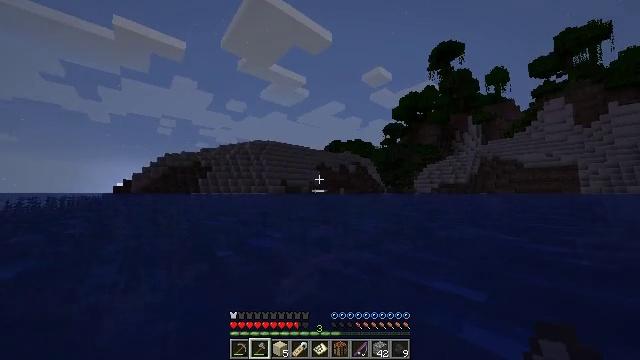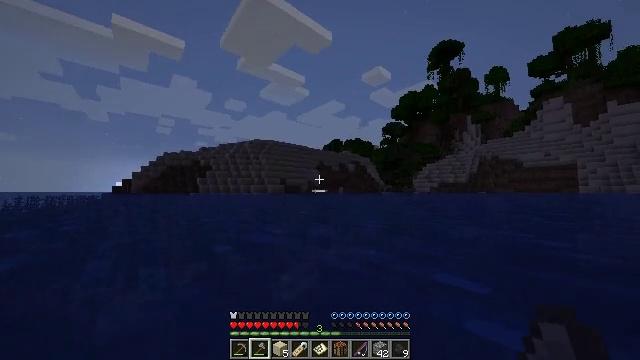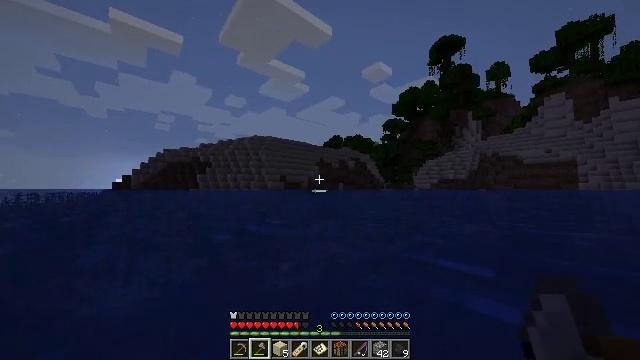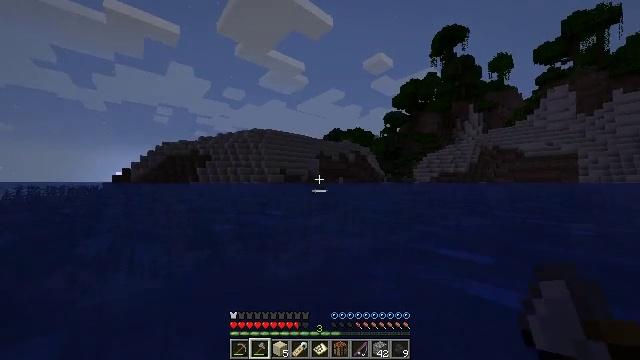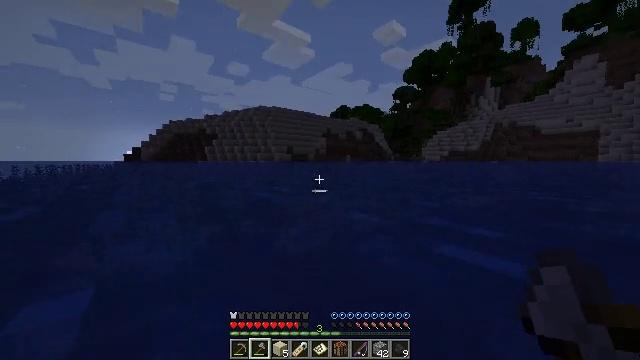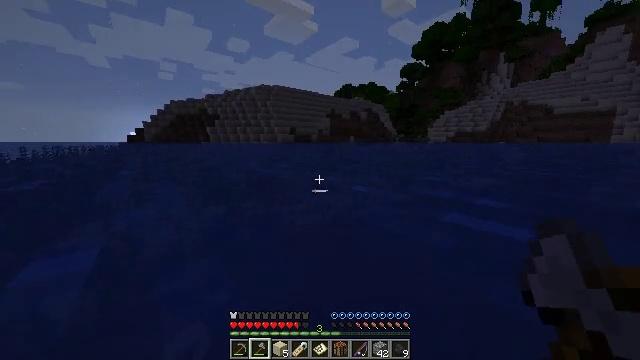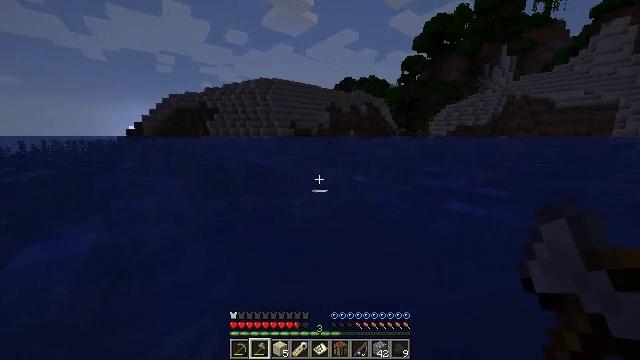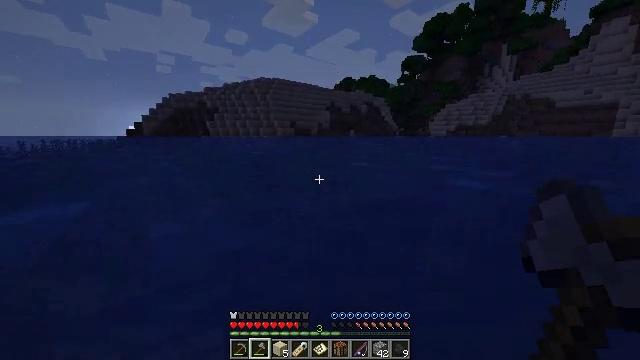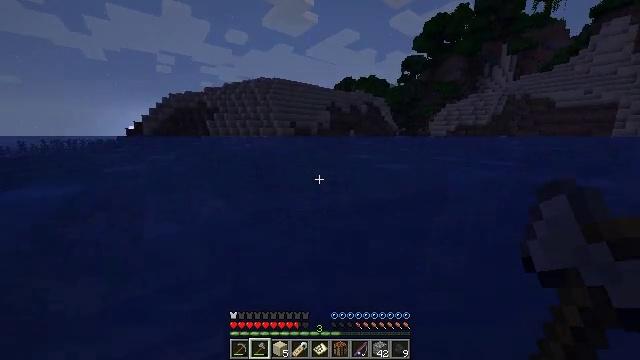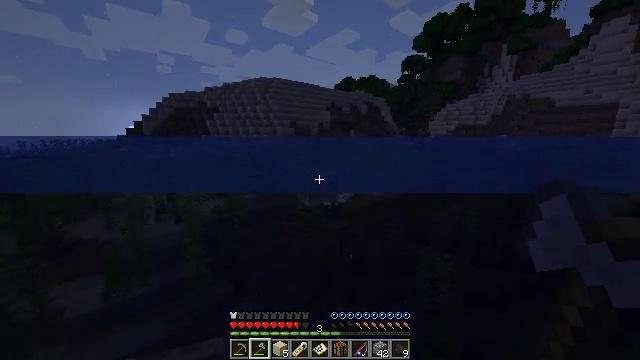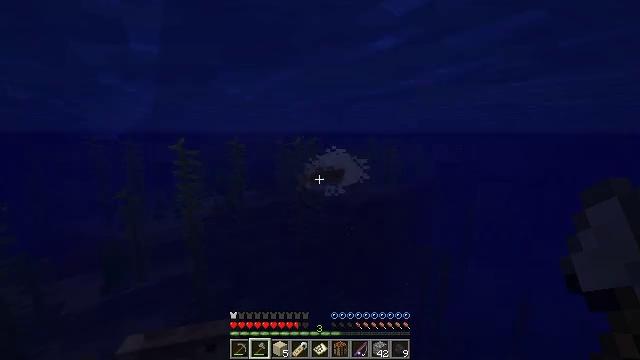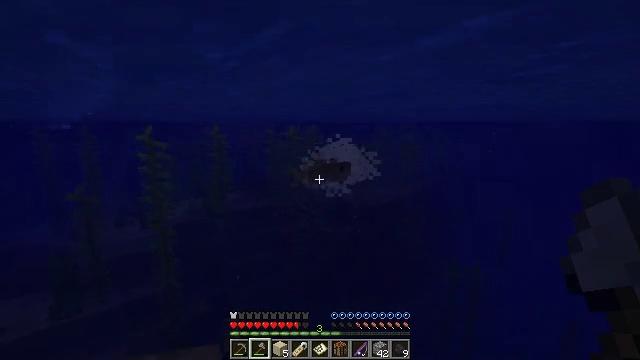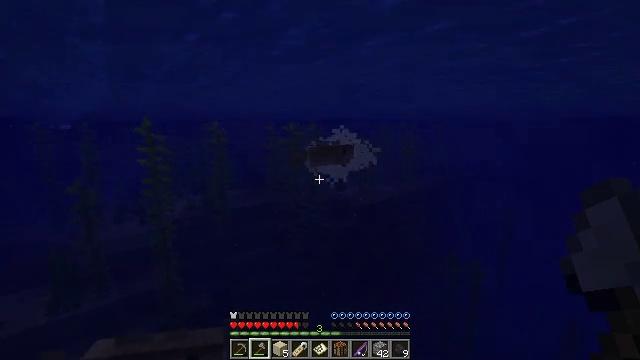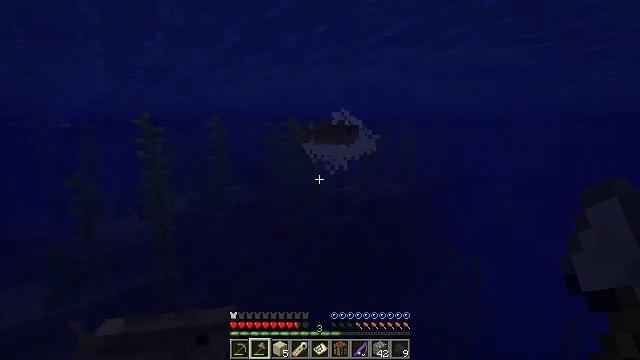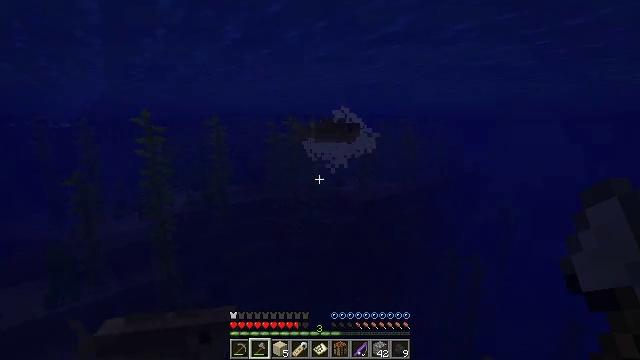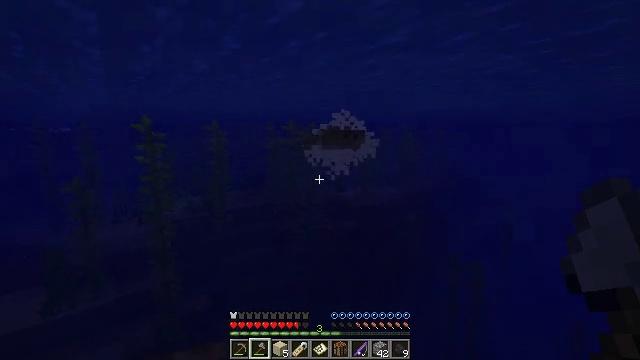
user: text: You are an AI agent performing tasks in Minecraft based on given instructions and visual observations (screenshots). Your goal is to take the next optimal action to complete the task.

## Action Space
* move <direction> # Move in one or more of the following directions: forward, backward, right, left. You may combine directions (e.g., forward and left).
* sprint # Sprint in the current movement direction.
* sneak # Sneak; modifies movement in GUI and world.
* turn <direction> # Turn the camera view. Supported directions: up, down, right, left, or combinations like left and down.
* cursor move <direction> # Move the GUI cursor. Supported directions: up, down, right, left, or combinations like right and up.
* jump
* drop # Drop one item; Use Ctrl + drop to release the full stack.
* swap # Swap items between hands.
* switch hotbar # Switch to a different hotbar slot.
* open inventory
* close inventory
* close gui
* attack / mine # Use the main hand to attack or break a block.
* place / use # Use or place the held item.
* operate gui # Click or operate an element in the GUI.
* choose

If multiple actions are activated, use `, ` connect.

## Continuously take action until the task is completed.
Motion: motion action
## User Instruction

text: Hunt a cod.
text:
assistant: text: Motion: no_op
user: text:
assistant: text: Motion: no_op
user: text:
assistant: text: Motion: turn down
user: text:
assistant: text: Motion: turn left and down
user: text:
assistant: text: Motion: turn down
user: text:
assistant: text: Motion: turn down
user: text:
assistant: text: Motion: no_op
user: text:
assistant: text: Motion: no_op
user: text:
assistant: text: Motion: sneak
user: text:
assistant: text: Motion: sneak
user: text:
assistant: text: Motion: sneak
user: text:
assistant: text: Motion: move forward, sneak
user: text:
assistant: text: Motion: move forward
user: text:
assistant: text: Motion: move forward
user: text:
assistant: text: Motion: move forward
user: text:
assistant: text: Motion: move forward, turn up
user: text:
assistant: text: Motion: move forward, turn up
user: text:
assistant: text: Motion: move forward
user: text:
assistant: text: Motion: move forward
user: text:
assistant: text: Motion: move forward, turn left
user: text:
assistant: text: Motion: move forward, turn left
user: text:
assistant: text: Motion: move forward
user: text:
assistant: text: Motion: move forward, turn right and up
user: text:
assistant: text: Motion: move forward, turn right and up
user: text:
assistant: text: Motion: move forward, turn right and up
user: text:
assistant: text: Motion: move forward, turn right
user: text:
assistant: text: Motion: move forward, turn right
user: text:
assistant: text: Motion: move forward, turn right and up
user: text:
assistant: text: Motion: move forward, turn right
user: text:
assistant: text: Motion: move forward, turn right and up